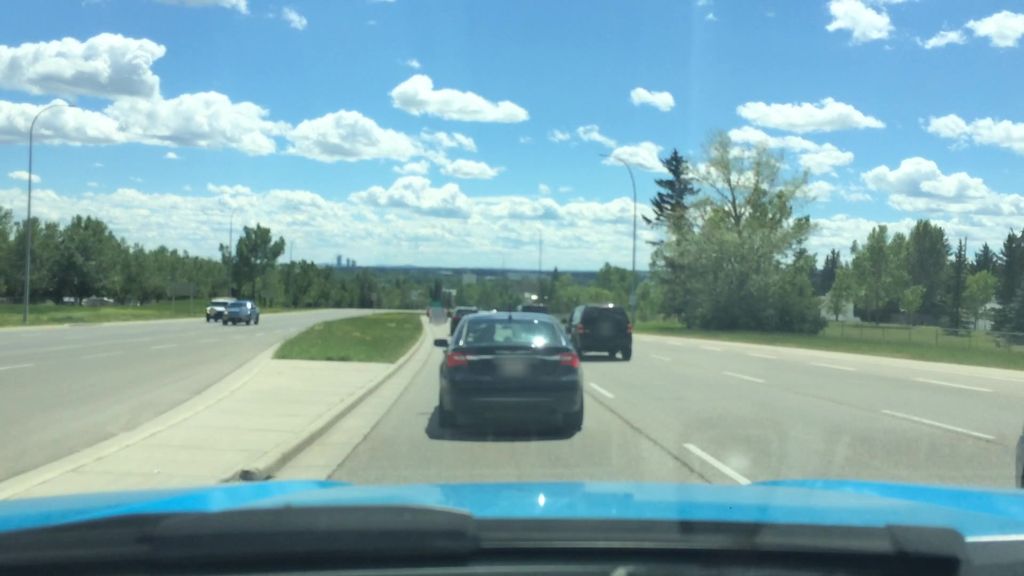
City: calgary